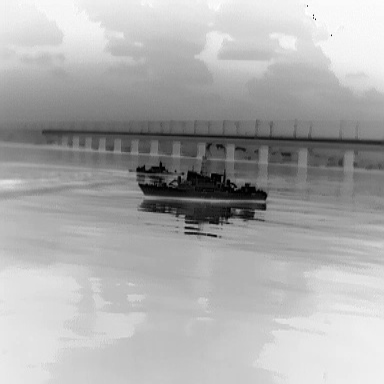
There are two objects shown in the infrared image, including a warship, and a canoe.